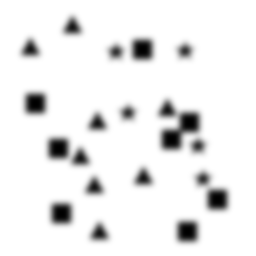
Squares: 8
Triangles: 8
Stars: 5
Total shapes: 21